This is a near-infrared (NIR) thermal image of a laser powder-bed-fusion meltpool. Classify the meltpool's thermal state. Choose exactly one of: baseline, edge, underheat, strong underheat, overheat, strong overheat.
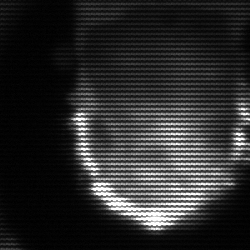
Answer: baseline